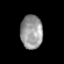
Tissue: prostate
Cell type: T cells
Senescence score: 0.3057
Nuclear area (px): 728
Mean DAPI intensity: 152.174